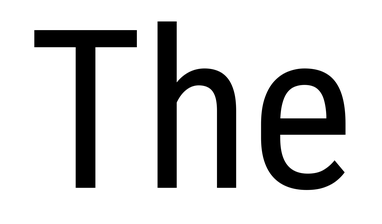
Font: Roboto_Condensed_Regular